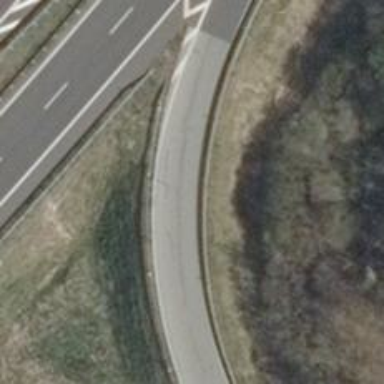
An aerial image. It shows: Trunk link highway.